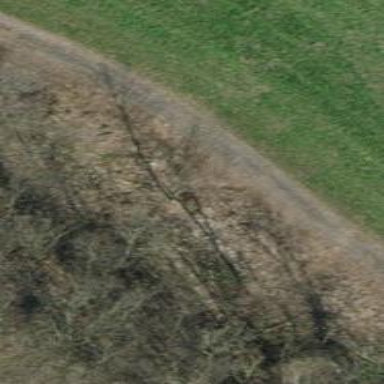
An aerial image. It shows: Well-maintained track road with grade 1 tracktype.